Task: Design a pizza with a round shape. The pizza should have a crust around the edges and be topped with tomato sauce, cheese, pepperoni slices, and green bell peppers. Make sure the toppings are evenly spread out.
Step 364:
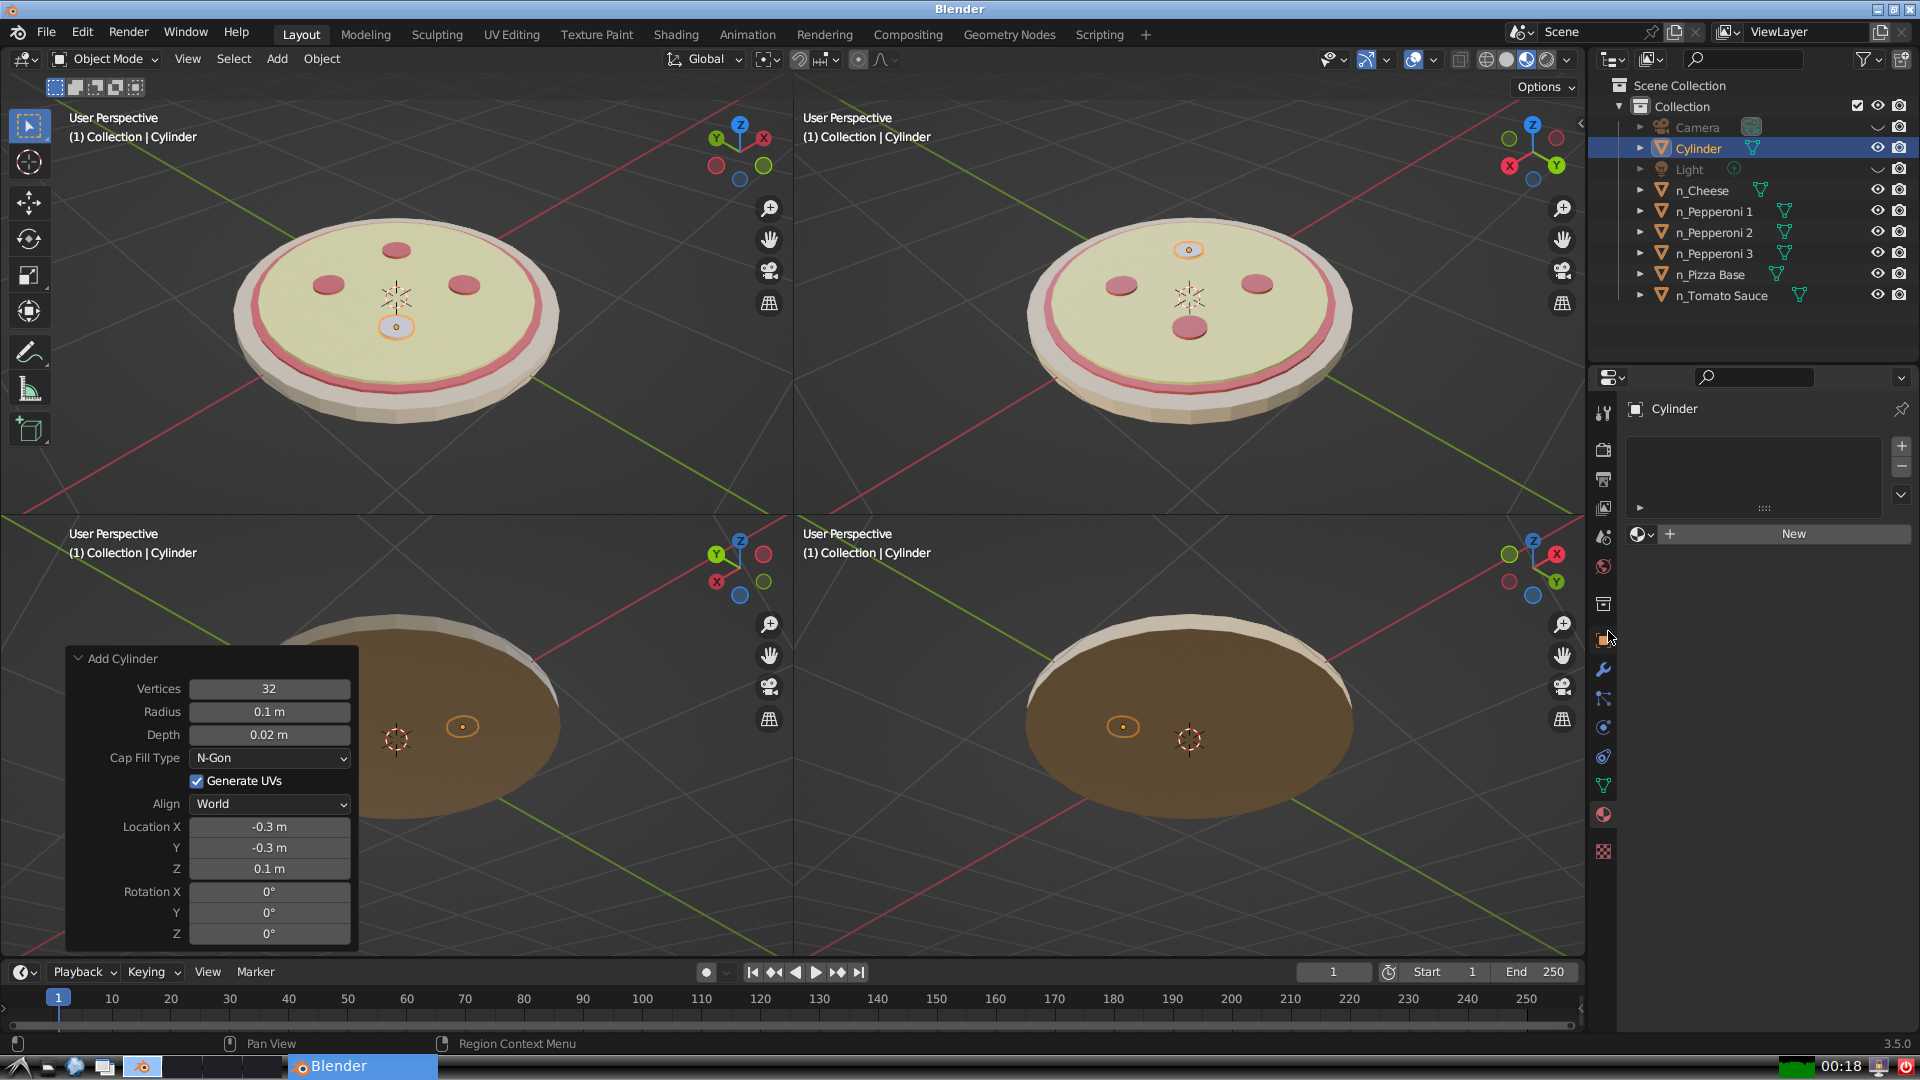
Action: click: no